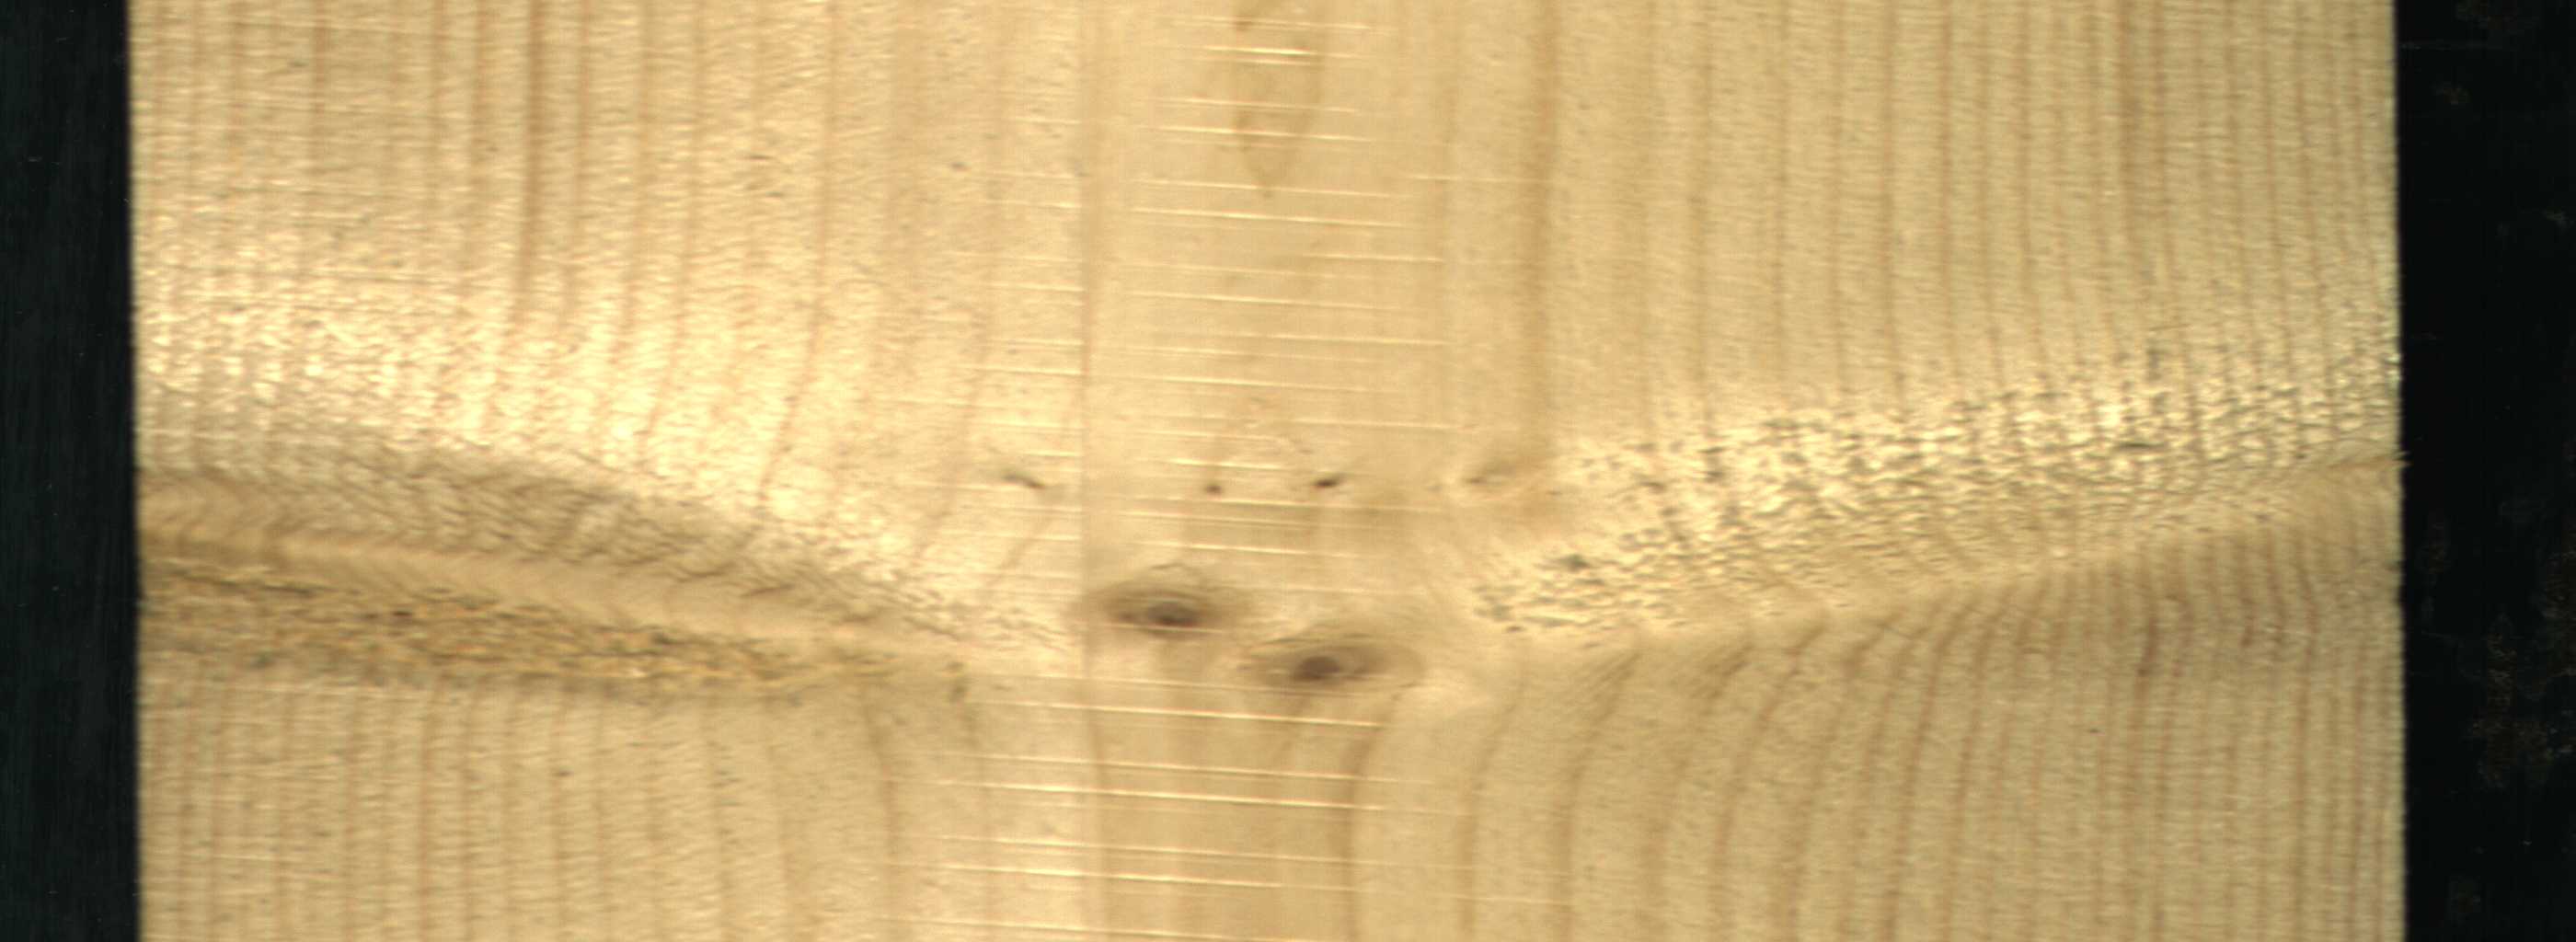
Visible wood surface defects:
Live_Knot
Live_Knot
Live_Knot
Live_Knot